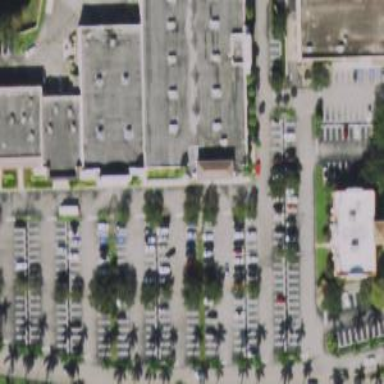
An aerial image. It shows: Parking space.